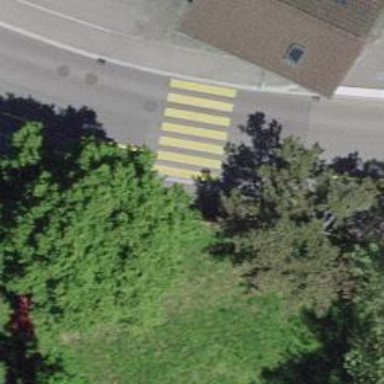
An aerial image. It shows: Zebra crossing on the road.